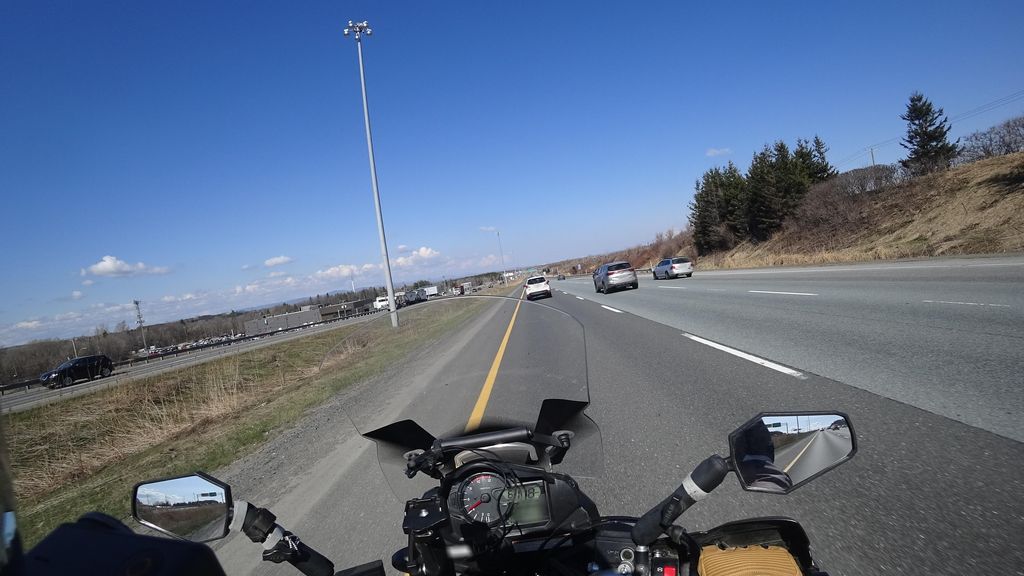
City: quebec_city